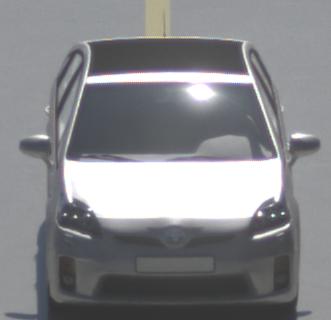
Make: Toyota
Model: Prius 1.5 Hybrid
Detailed model: Prius (HW2)
Model produced from: 2006/03
Model produced until: 2009/06
Doors: 5
Color: white
Road condition: wet road
Daytime: midday
Contrast: high contrast